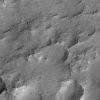
Atmospheric dust classification: not_dusty